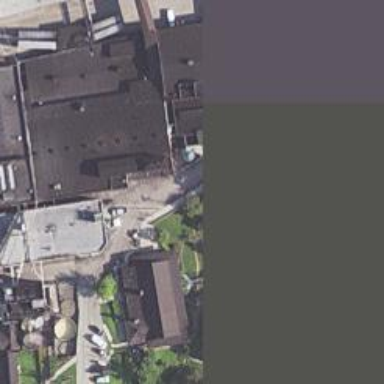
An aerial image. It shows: Industrial building.